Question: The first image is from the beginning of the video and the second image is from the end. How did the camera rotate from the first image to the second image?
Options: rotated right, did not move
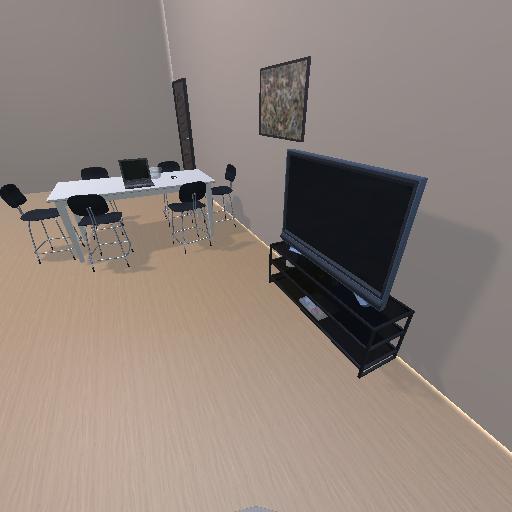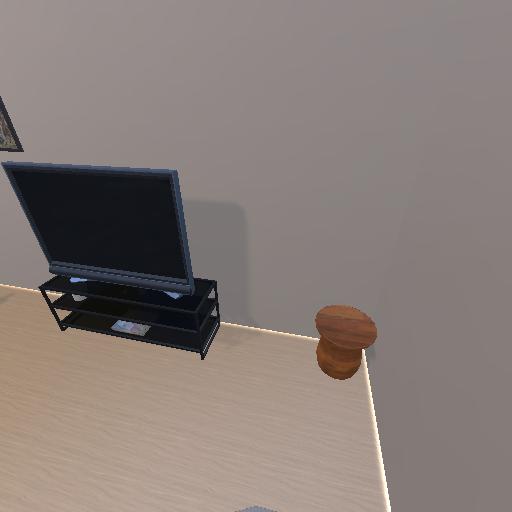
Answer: rotated right